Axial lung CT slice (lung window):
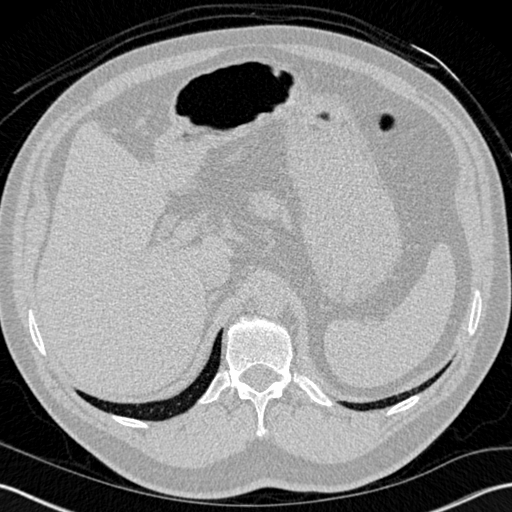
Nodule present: no